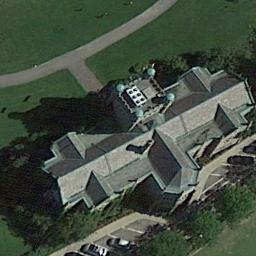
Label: church